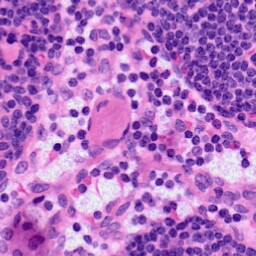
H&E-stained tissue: LymphNode